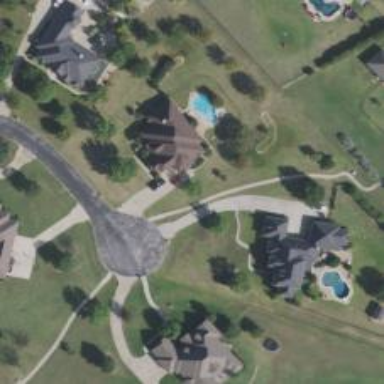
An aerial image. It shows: Driveway.